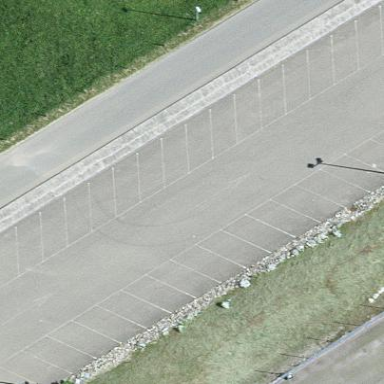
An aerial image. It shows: Parking area.